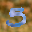
Label: 5